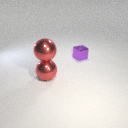
large red metal sphere to the left of small purple metal cube